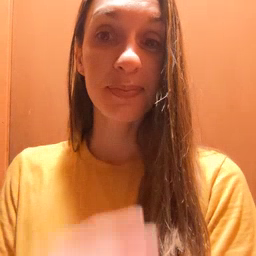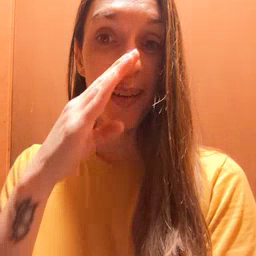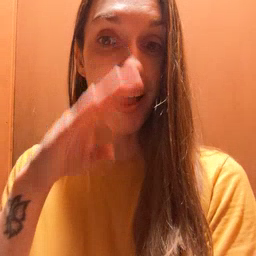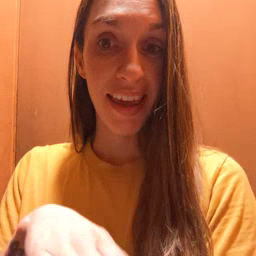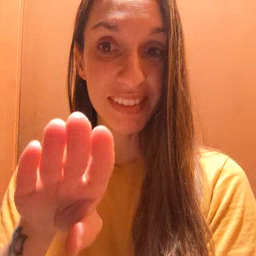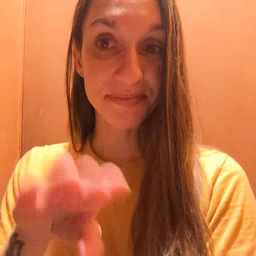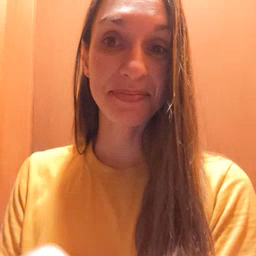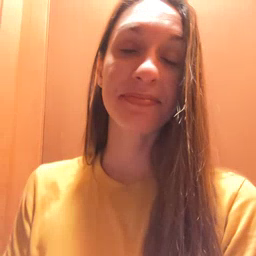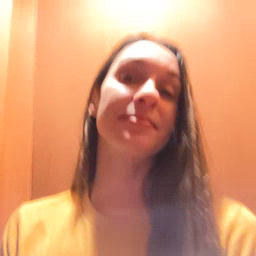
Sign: elephant